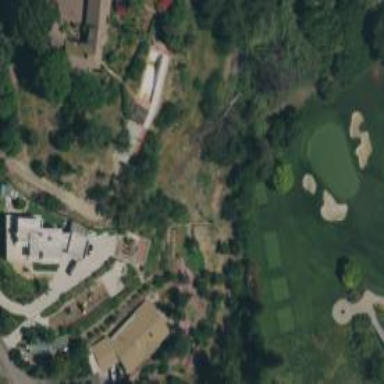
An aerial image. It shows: Golf tee on grassy land.